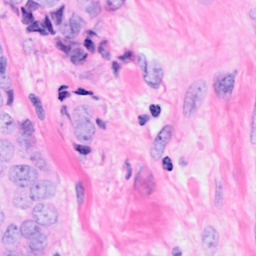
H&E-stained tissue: Breast